Question: I have a problem which I can't solve for a long time. I have a JSON response from the server which is parsed to NSDictionary lastMsgs as in the image below:

So for example 1323 it's a key and it associated with NSDictionary (which contains keys such as body, subject etc and values). So the problem I need in some way delete an entry which nested NSDictionary value has entry : type = 1. I don't know how to do this. I tried to do this:
'''
NSMutableArray* _ModelVals = [[lastMsgs allValues] mutableCopy];
for (int i =0; i<[_ModelVals count]; i++) {
string_compare = [NSString stringWithFormat:@"%@" , [_ModelVals objectAtIndex:i]];
if ([string_compare rangeOfString:@"type = 1"].location != NSNotFound) {
[_ModelVals removeObjectAtIndex:i];
}
}
'''
But it is work not correctly and delete not all entries which has type = 1. So the question - how can I implement this and delete entry in nested NSDictionary?
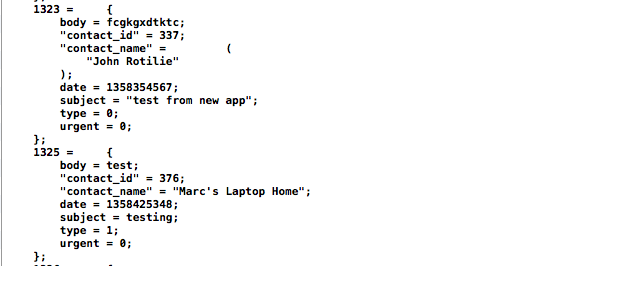
Answer: There is no value "type = 1" in the dictionary. That's just the log. You get the value of a key in a dictionary using '[dict objectForKey:@"key"]' or 'dict[@"key"]'.
Judging from your log, the type seems to be an 'NSNumber', not an 'NSString'. Just get the 'int' representation of it (assuming the type is an integer) and use a simple C 'int' to 'int' comparison.
And you can't filter an array like that. You will skip an entry. If you remove an entry, you have to decrease 'i' by '1'.
Or use this simpler solution:
'''
NSSet *keys = [lastMsgs keysOfEntriesPassingTest:^BOOL(id key, id obj, BOOL *stop) {
return [obj[@"type"] intValue] == 1;
}];
NSMutableDictionary *dict = [lastMsgs mutableCopy];
[dict removeObjectsForKeys:[keys allObjects]];
'''
This will first collect the keys of all objects (dictionaries) that have a type of '1' and then remove those from a mutable copy of the original dictionary.